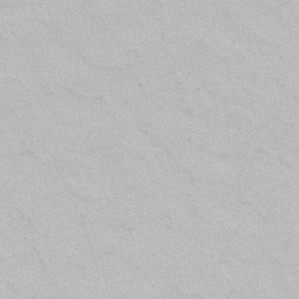
Label: frost